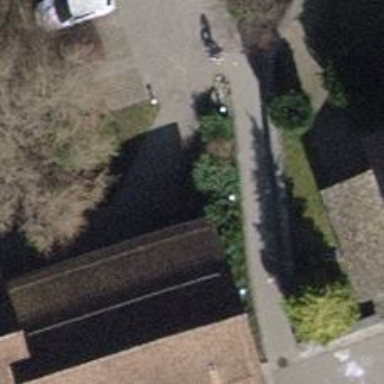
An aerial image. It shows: Bicycle parking area with wall loops.